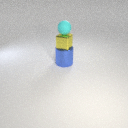
small cyan rubber sphere above small yellow metal cube